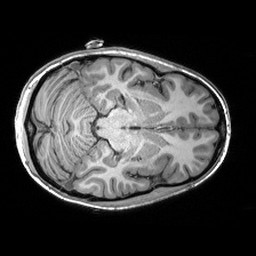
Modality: T1w
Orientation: axial
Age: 23
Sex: female
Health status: healthy
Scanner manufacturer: siemens
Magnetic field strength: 3 T
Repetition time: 2.53 s
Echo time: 0.00288 s